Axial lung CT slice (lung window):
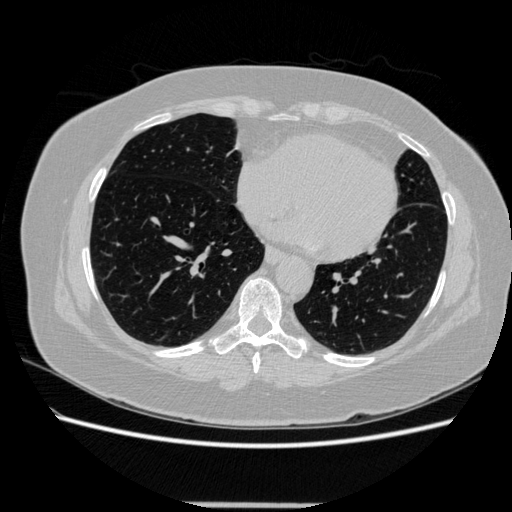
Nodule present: no